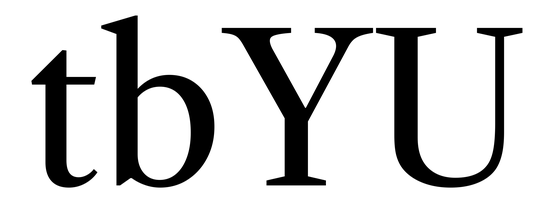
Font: LibreCaslonText_Regular